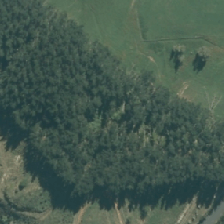
Land cover: low_producing_grassland